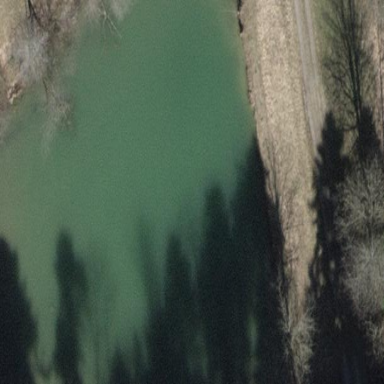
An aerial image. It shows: Peaceful pond surrounded by nature.